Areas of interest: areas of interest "Memorial Hall"
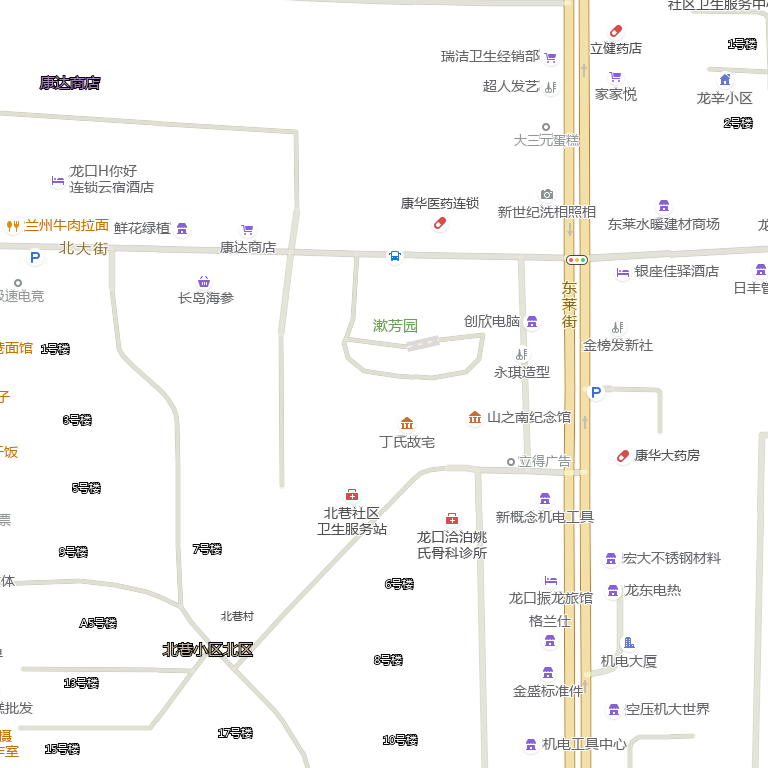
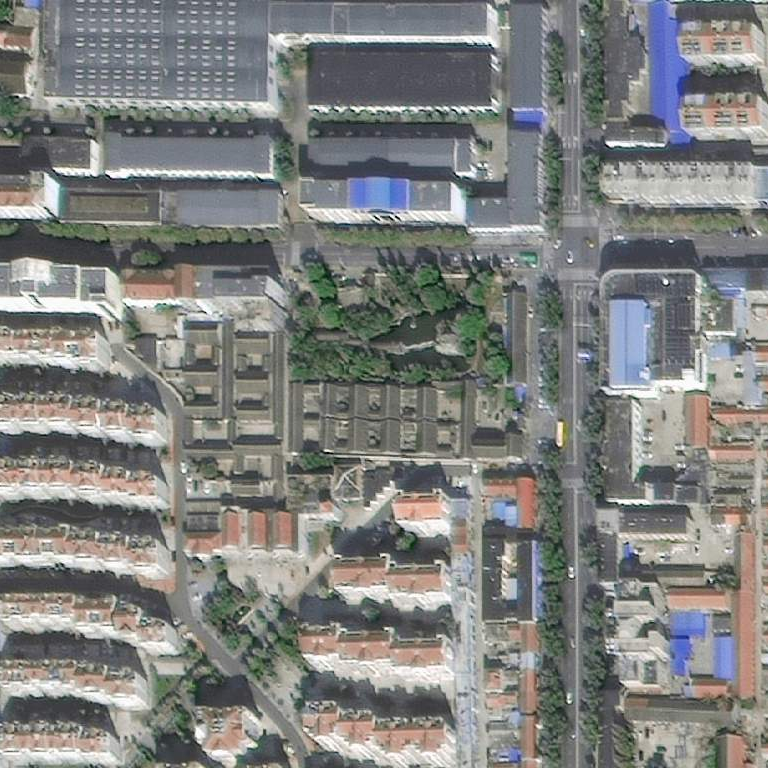